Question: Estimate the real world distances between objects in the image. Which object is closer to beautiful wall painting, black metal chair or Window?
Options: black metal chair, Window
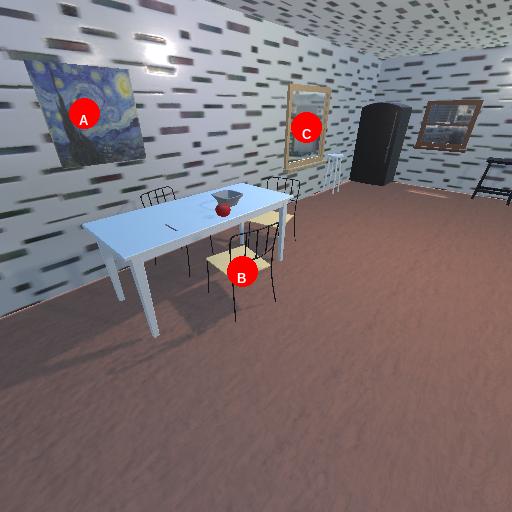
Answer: black metal chair